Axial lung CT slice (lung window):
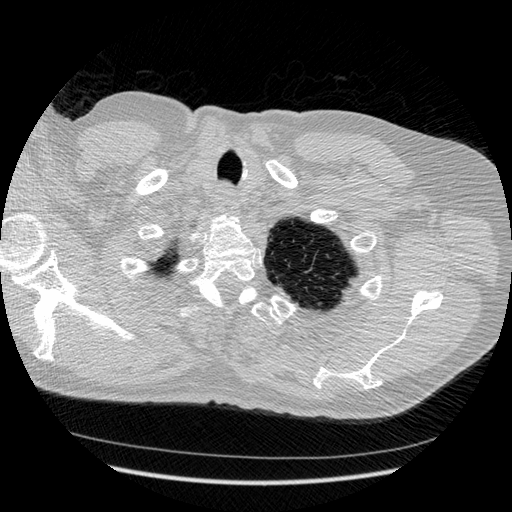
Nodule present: no